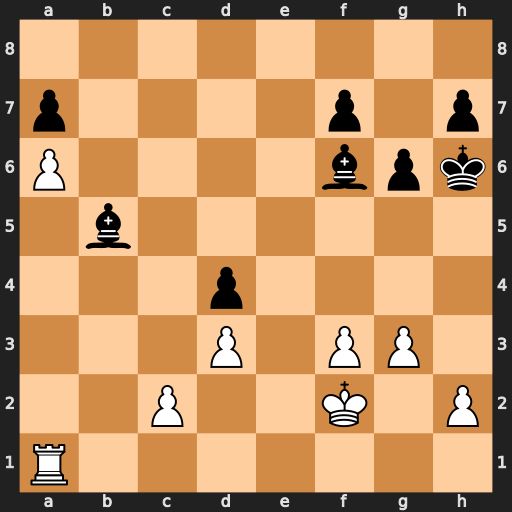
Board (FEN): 8/p4p1p/P4bpk/1b6/3p4/3P1PP1/2P2K1P/R7
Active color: w
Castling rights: -
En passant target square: -
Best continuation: Ra5 Bd7 Rc5 Kg7 Rc7 Bb5 Rxa7